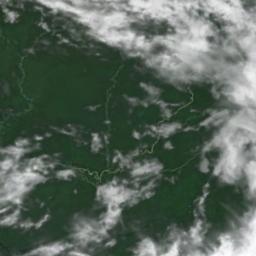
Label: cloud